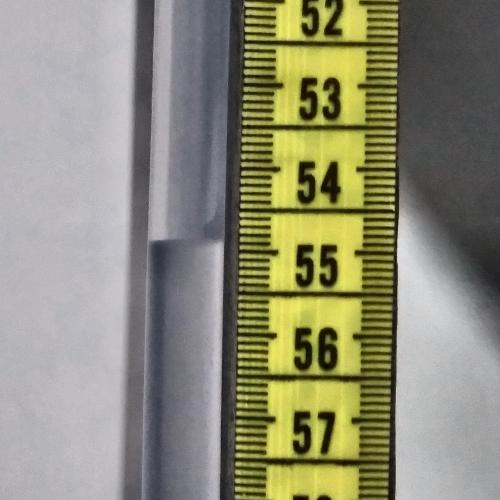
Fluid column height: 54.9 cm